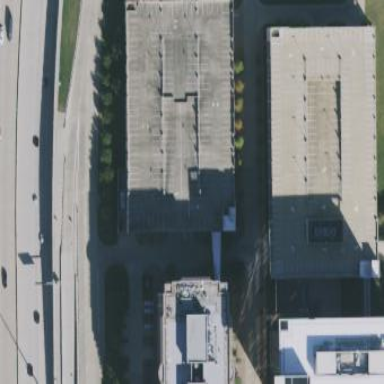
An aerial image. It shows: Multi-storey parking building.